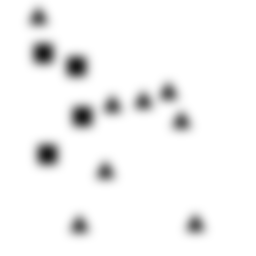
Squares: 4
Triangles: 8
Stars: 0
Total shapes: 12